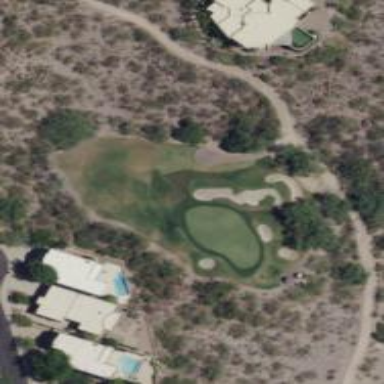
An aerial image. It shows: View of golf hole.